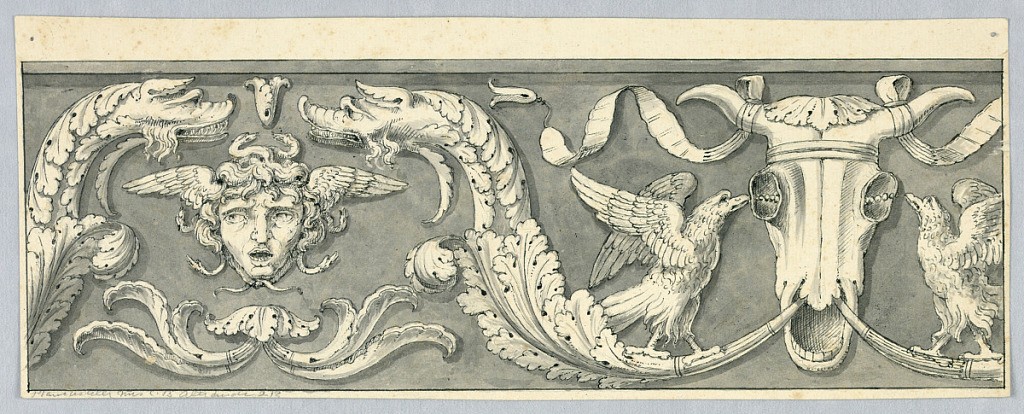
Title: Design for a Frieze
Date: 1800–1850
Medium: Pen and ink, brush and watercolor on paper
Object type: Drawing
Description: Horizontal rectangle showing the head of Medusa between two dolphins which terminate in acanthus leaves and originate in the mouth of a bucranium (ox skulls).  A pair of eagles pick at the skull's sockets.